Question: I am working for a Client and created an 'iPhone app'. My client gave me the 'AdHoc provisioning profile','certificate' and 'private key' for the 'certificate' which i already imported in to my 'keychain'. Then i tried to 'archieve' the project with the given 'provisioning profile' and 'certificate'. I am not a member of his team in the 'apple developer portal' and i am a member of another team which do not have any 'app' with this 'app' 'bundleID'. , i am getting the following 'error' which i try to export the 'archieve'.

Can i archieve the project and export the IPA if am not a member of a team but i have the provisioning profile and certificate for that app?
Can any body guide me how i can export the created archieve.
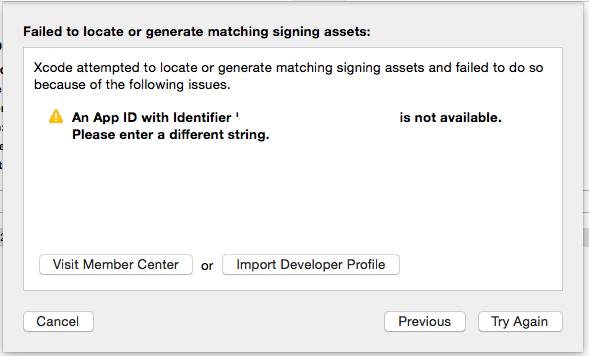
Answer: You have to be a team member since the provisioning profile includes your personal information and uses that in Xcode to build the app.
Another workaround could be to set up your own provisioning profile for the app and include
the devices you want to run it with.
However the most simple solution would be to add you as a team member and to create a fresh certificate.